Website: ulta-beauty
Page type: account-selection
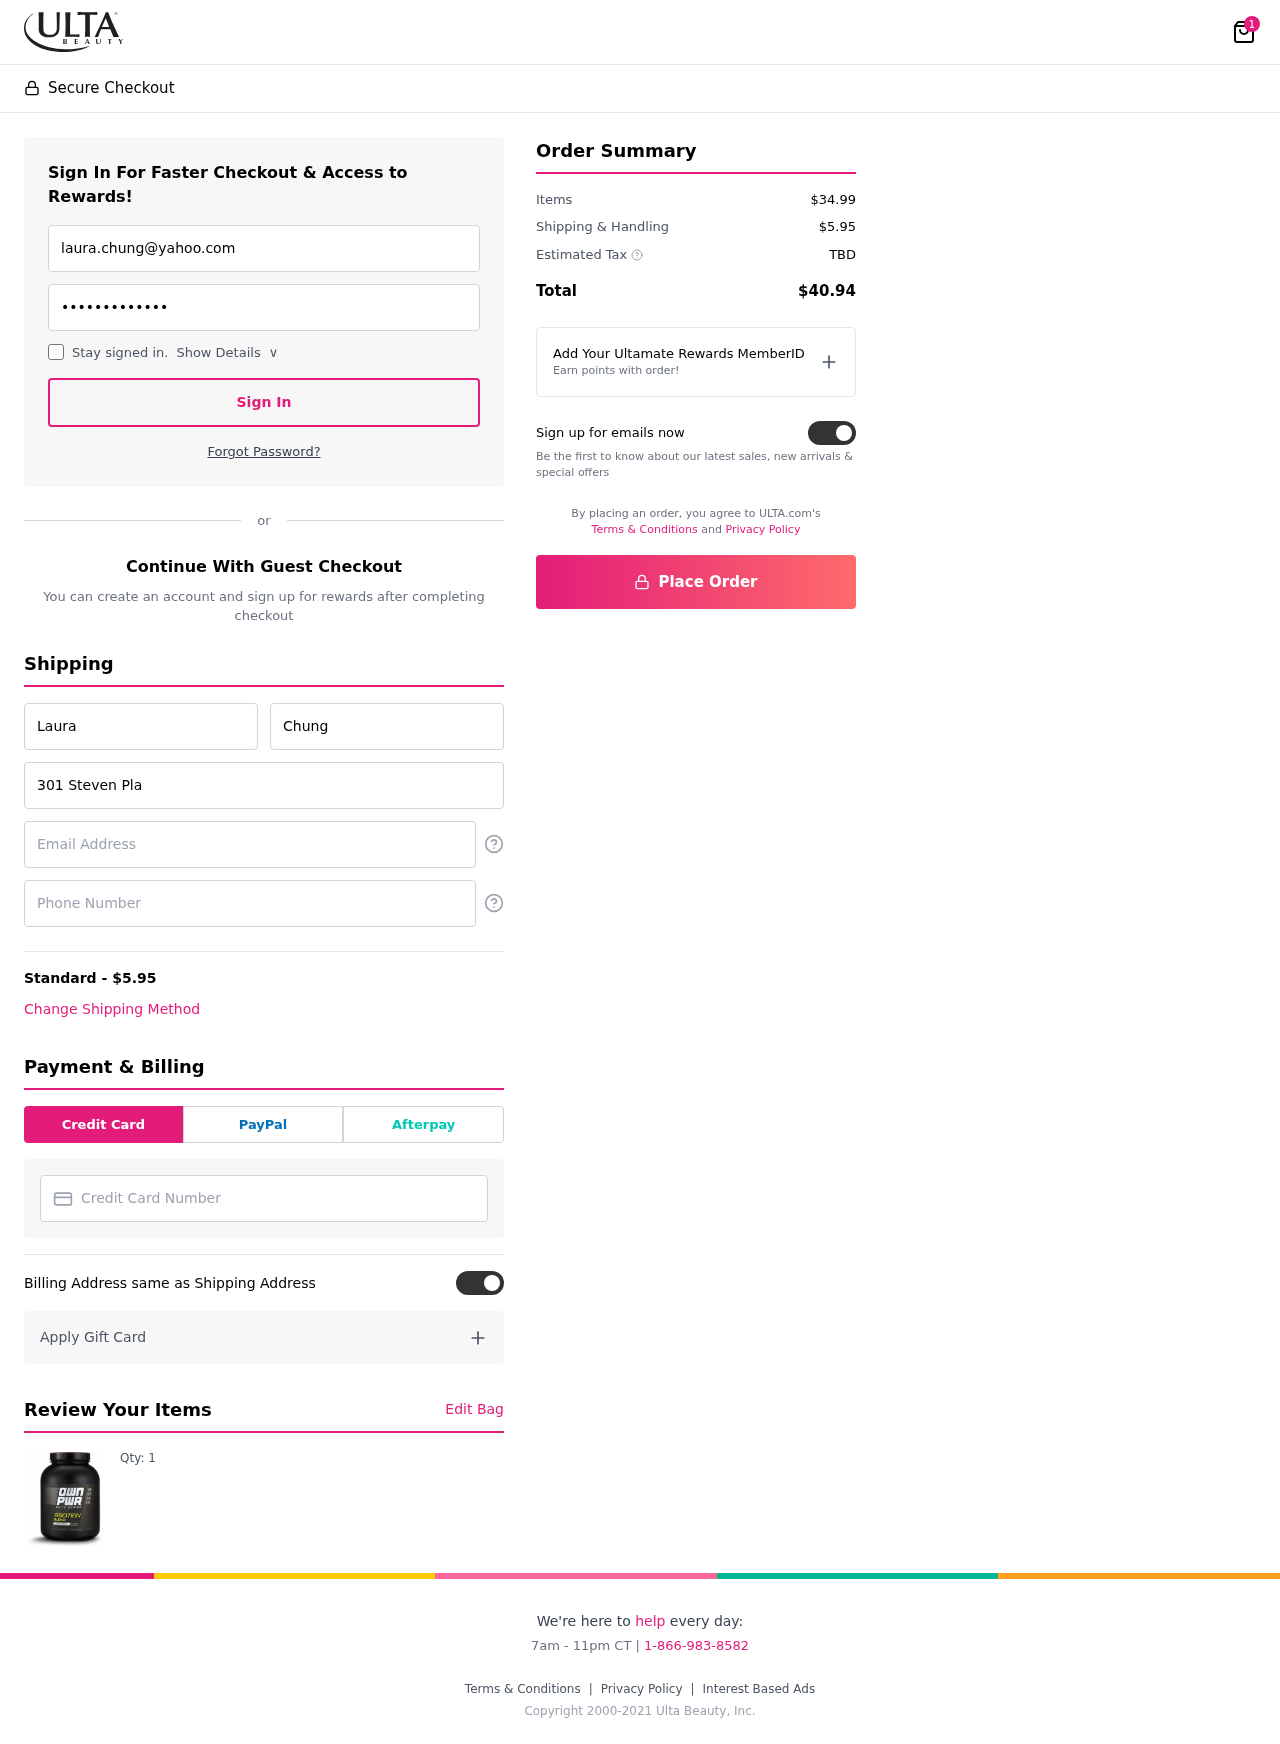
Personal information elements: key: PII_CARD_NUMBER
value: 2231 1500 8115 6903
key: PII_EMAIL
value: laura.chung@yahoo.com
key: PII_EMAIL2
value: laura.chung@yahoo.com
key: PII_FIRSTNAME
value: Laura
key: PII_LASTNAME
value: Chung
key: PII_PHONE
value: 8507584418
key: PII_STREET
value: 301 Steven Plain Suite 501
Product elements: key: PRODUCT1_QUANTITY
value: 1
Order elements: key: ORDER_NUM_ITEMS
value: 1
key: ORDER_SHIPPING_COST
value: $5.95
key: ORDER_SUBTOTAL
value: $34.99
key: ORDER_TAX
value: TBD
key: ORDER_TOTAL
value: $40.94